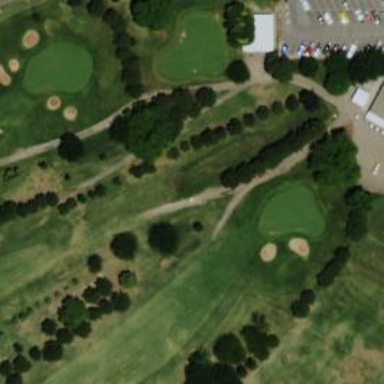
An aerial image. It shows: Well-maintained path for golf carts. The track type is grade1.